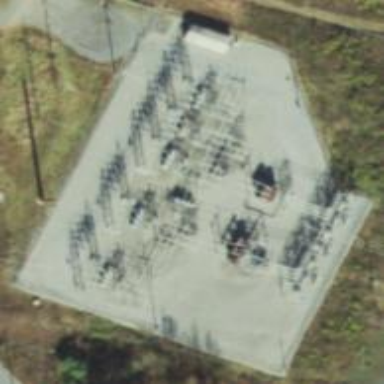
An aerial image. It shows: Outdoor distribution level power substation.